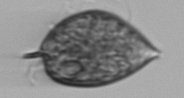
Label: Prorocentrum_micans